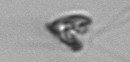
Label: Pyramimonas_longicauda